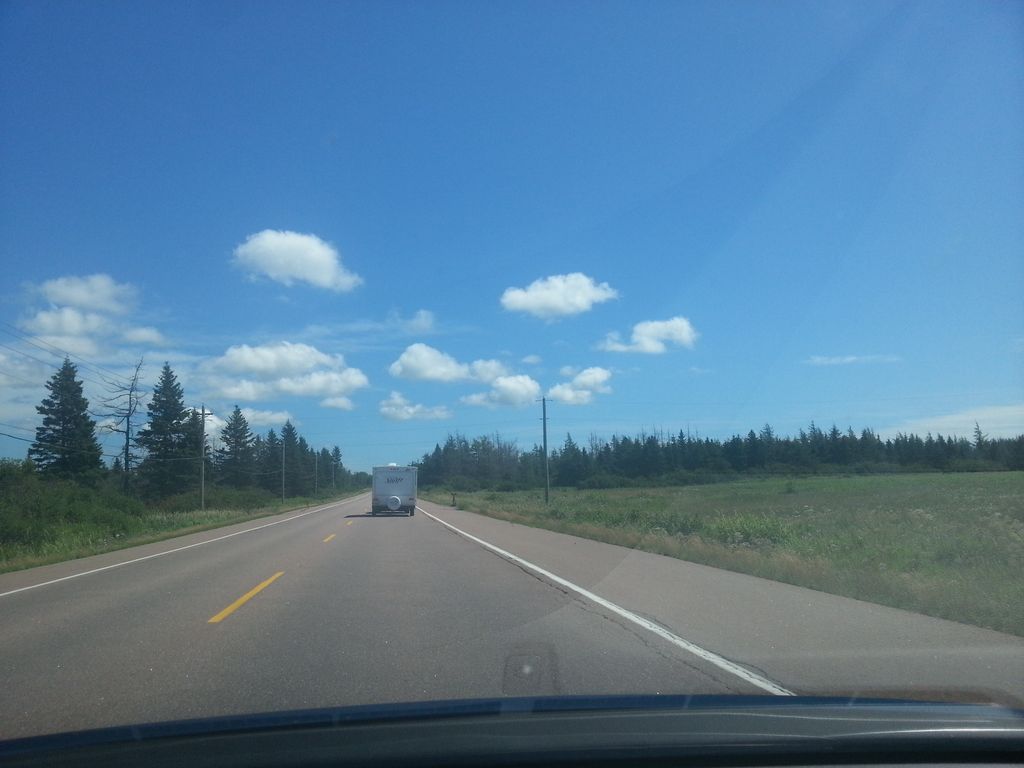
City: charlottetown